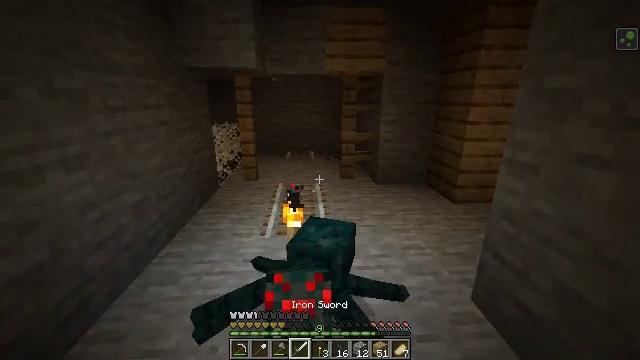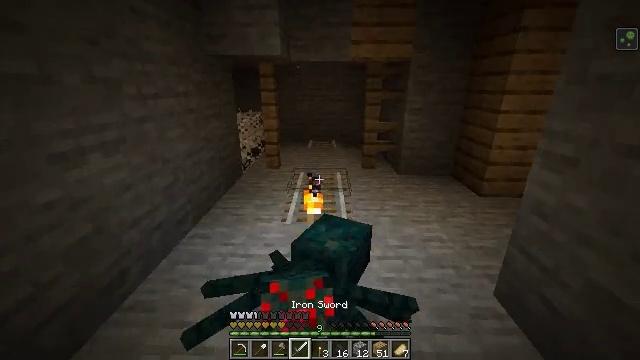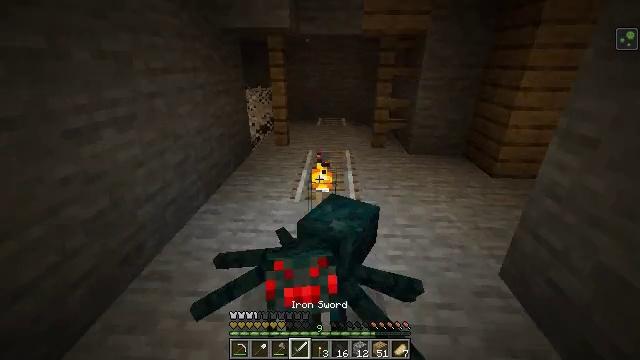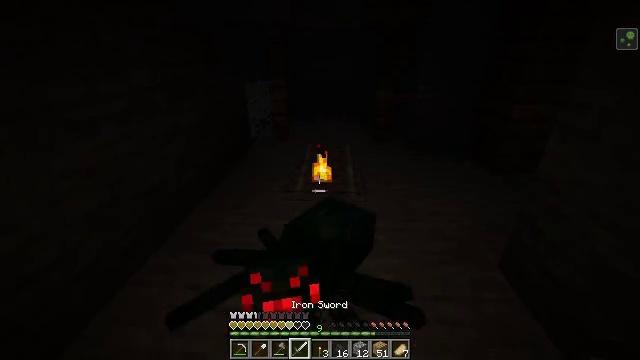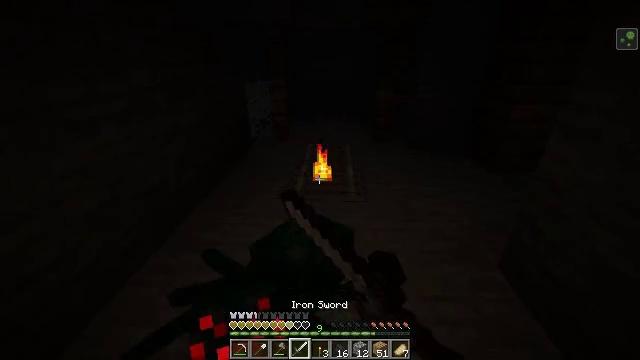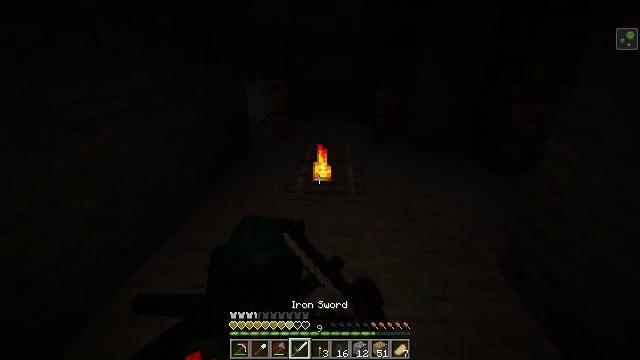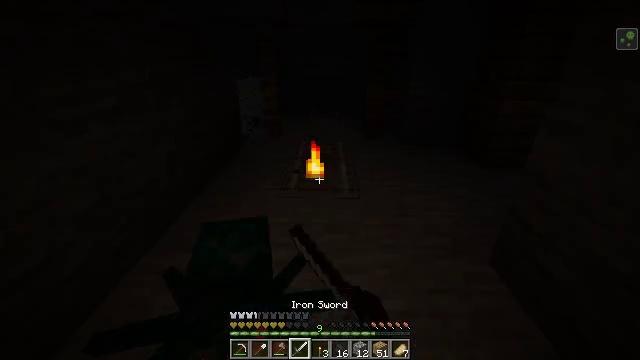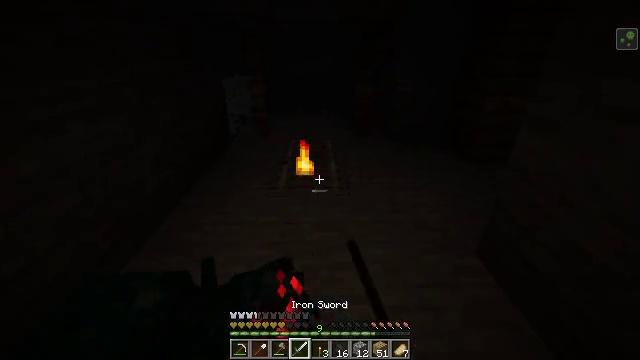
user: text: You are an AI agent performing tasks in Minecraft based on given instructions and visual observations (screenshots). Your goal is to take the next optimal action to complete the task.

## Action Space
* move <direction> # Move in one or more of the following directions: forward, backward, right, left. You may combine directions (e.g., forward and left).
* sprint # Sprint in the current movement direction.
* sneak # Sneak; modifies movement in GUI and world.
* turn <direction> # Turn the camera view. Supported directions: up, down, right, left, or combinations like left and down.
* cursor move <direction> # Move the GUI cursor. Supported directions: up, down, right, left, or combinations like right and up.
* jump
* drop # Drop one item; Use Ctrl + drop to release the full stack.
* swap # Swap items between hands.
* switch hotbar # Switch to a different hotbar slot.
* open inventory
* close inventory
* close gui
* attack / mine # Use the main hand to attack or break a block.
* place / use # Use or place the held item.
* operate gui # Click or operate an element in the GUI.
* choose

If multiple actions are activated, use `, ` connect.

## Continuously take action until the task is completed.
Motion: motion action
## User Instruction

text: Attack the torch to pick it up.
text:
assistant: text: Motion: turn left and down, switch to hotbar 4
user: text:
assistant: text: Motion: turn left and down
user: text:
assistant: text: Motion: turn down, attack / mine
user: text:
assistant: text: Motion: attack / mine
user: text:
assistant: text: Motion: attack / mine
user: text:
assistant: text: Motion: turn right, attack / mine
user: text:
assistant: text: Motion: turn right
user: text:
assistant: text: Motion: no_op